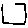
Label: square